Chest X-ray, AP view. Patient: 27 years old, sex F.
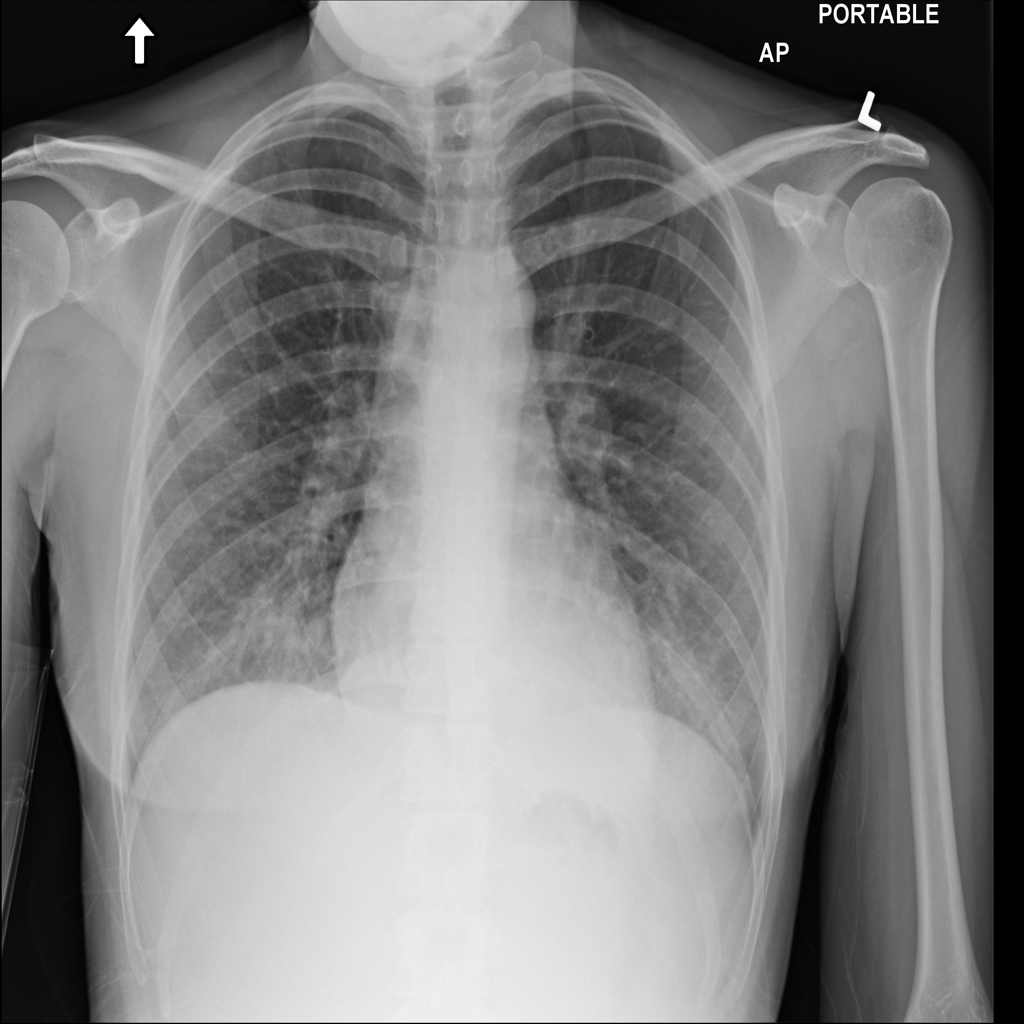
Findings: No Finding